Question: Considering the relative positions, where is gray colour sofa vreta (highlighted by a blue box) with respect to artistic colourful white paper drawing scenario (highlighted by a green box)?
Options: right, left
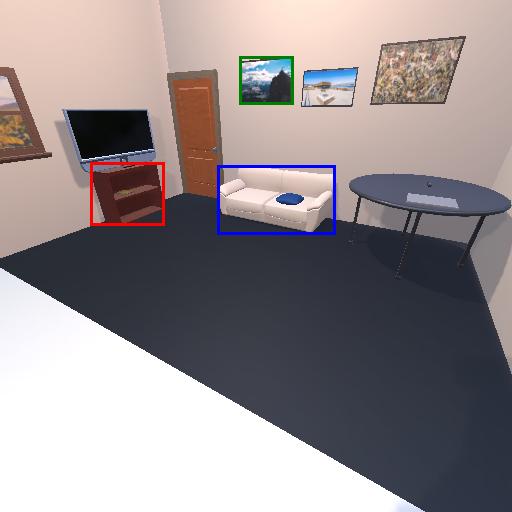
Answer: right